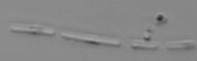
Label: Skeletonema